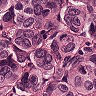
Metastatic tissue present: yes